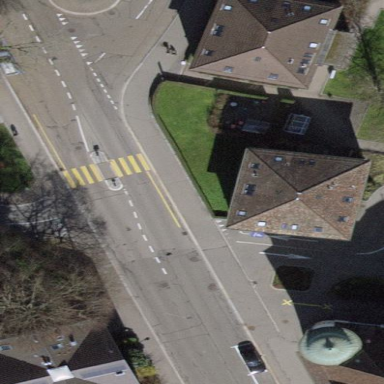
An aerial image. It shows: Office building with pyramidal roof.